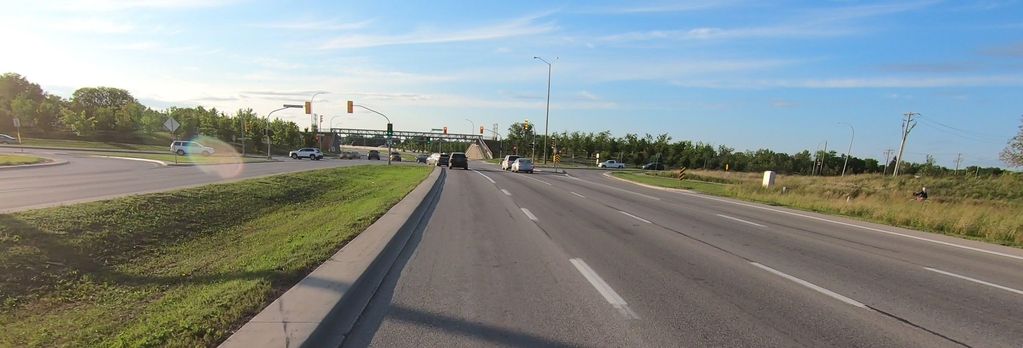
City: winnipeg